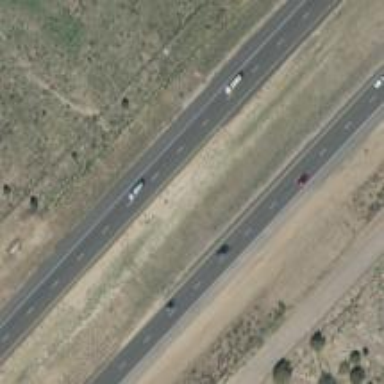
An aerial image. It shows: Asphalt motorway.